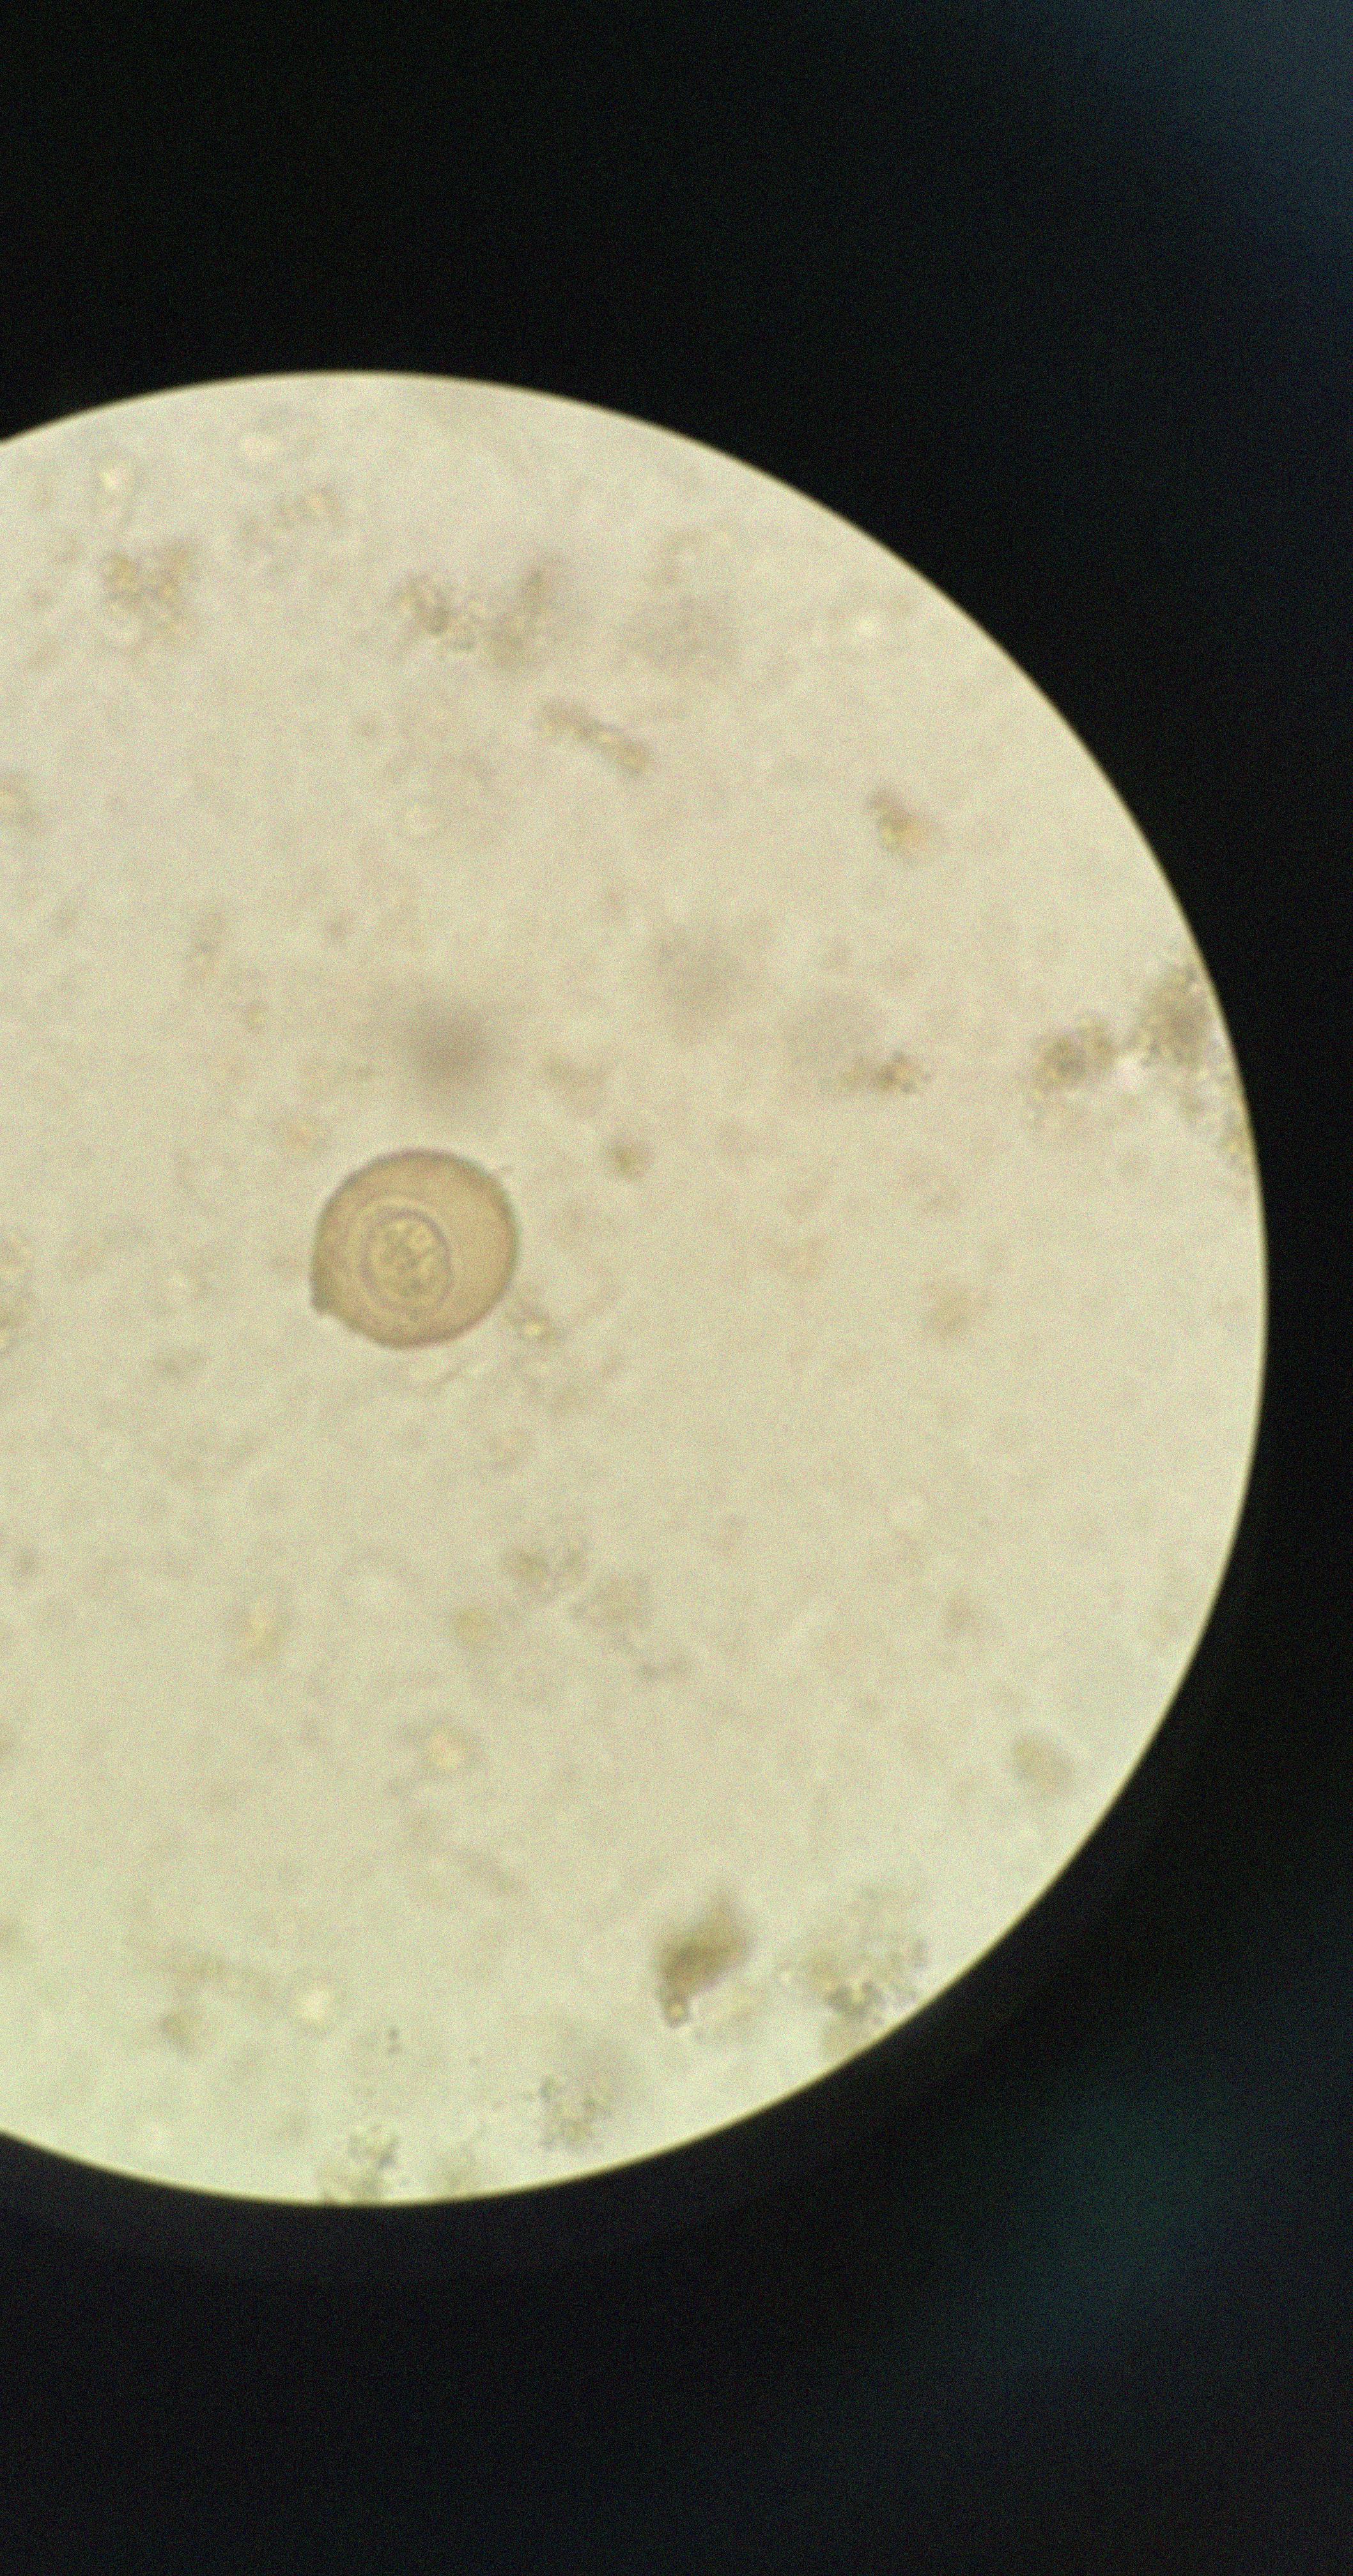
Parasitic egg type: Hymenolepis diminuta